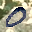
Label: 0